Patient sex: F
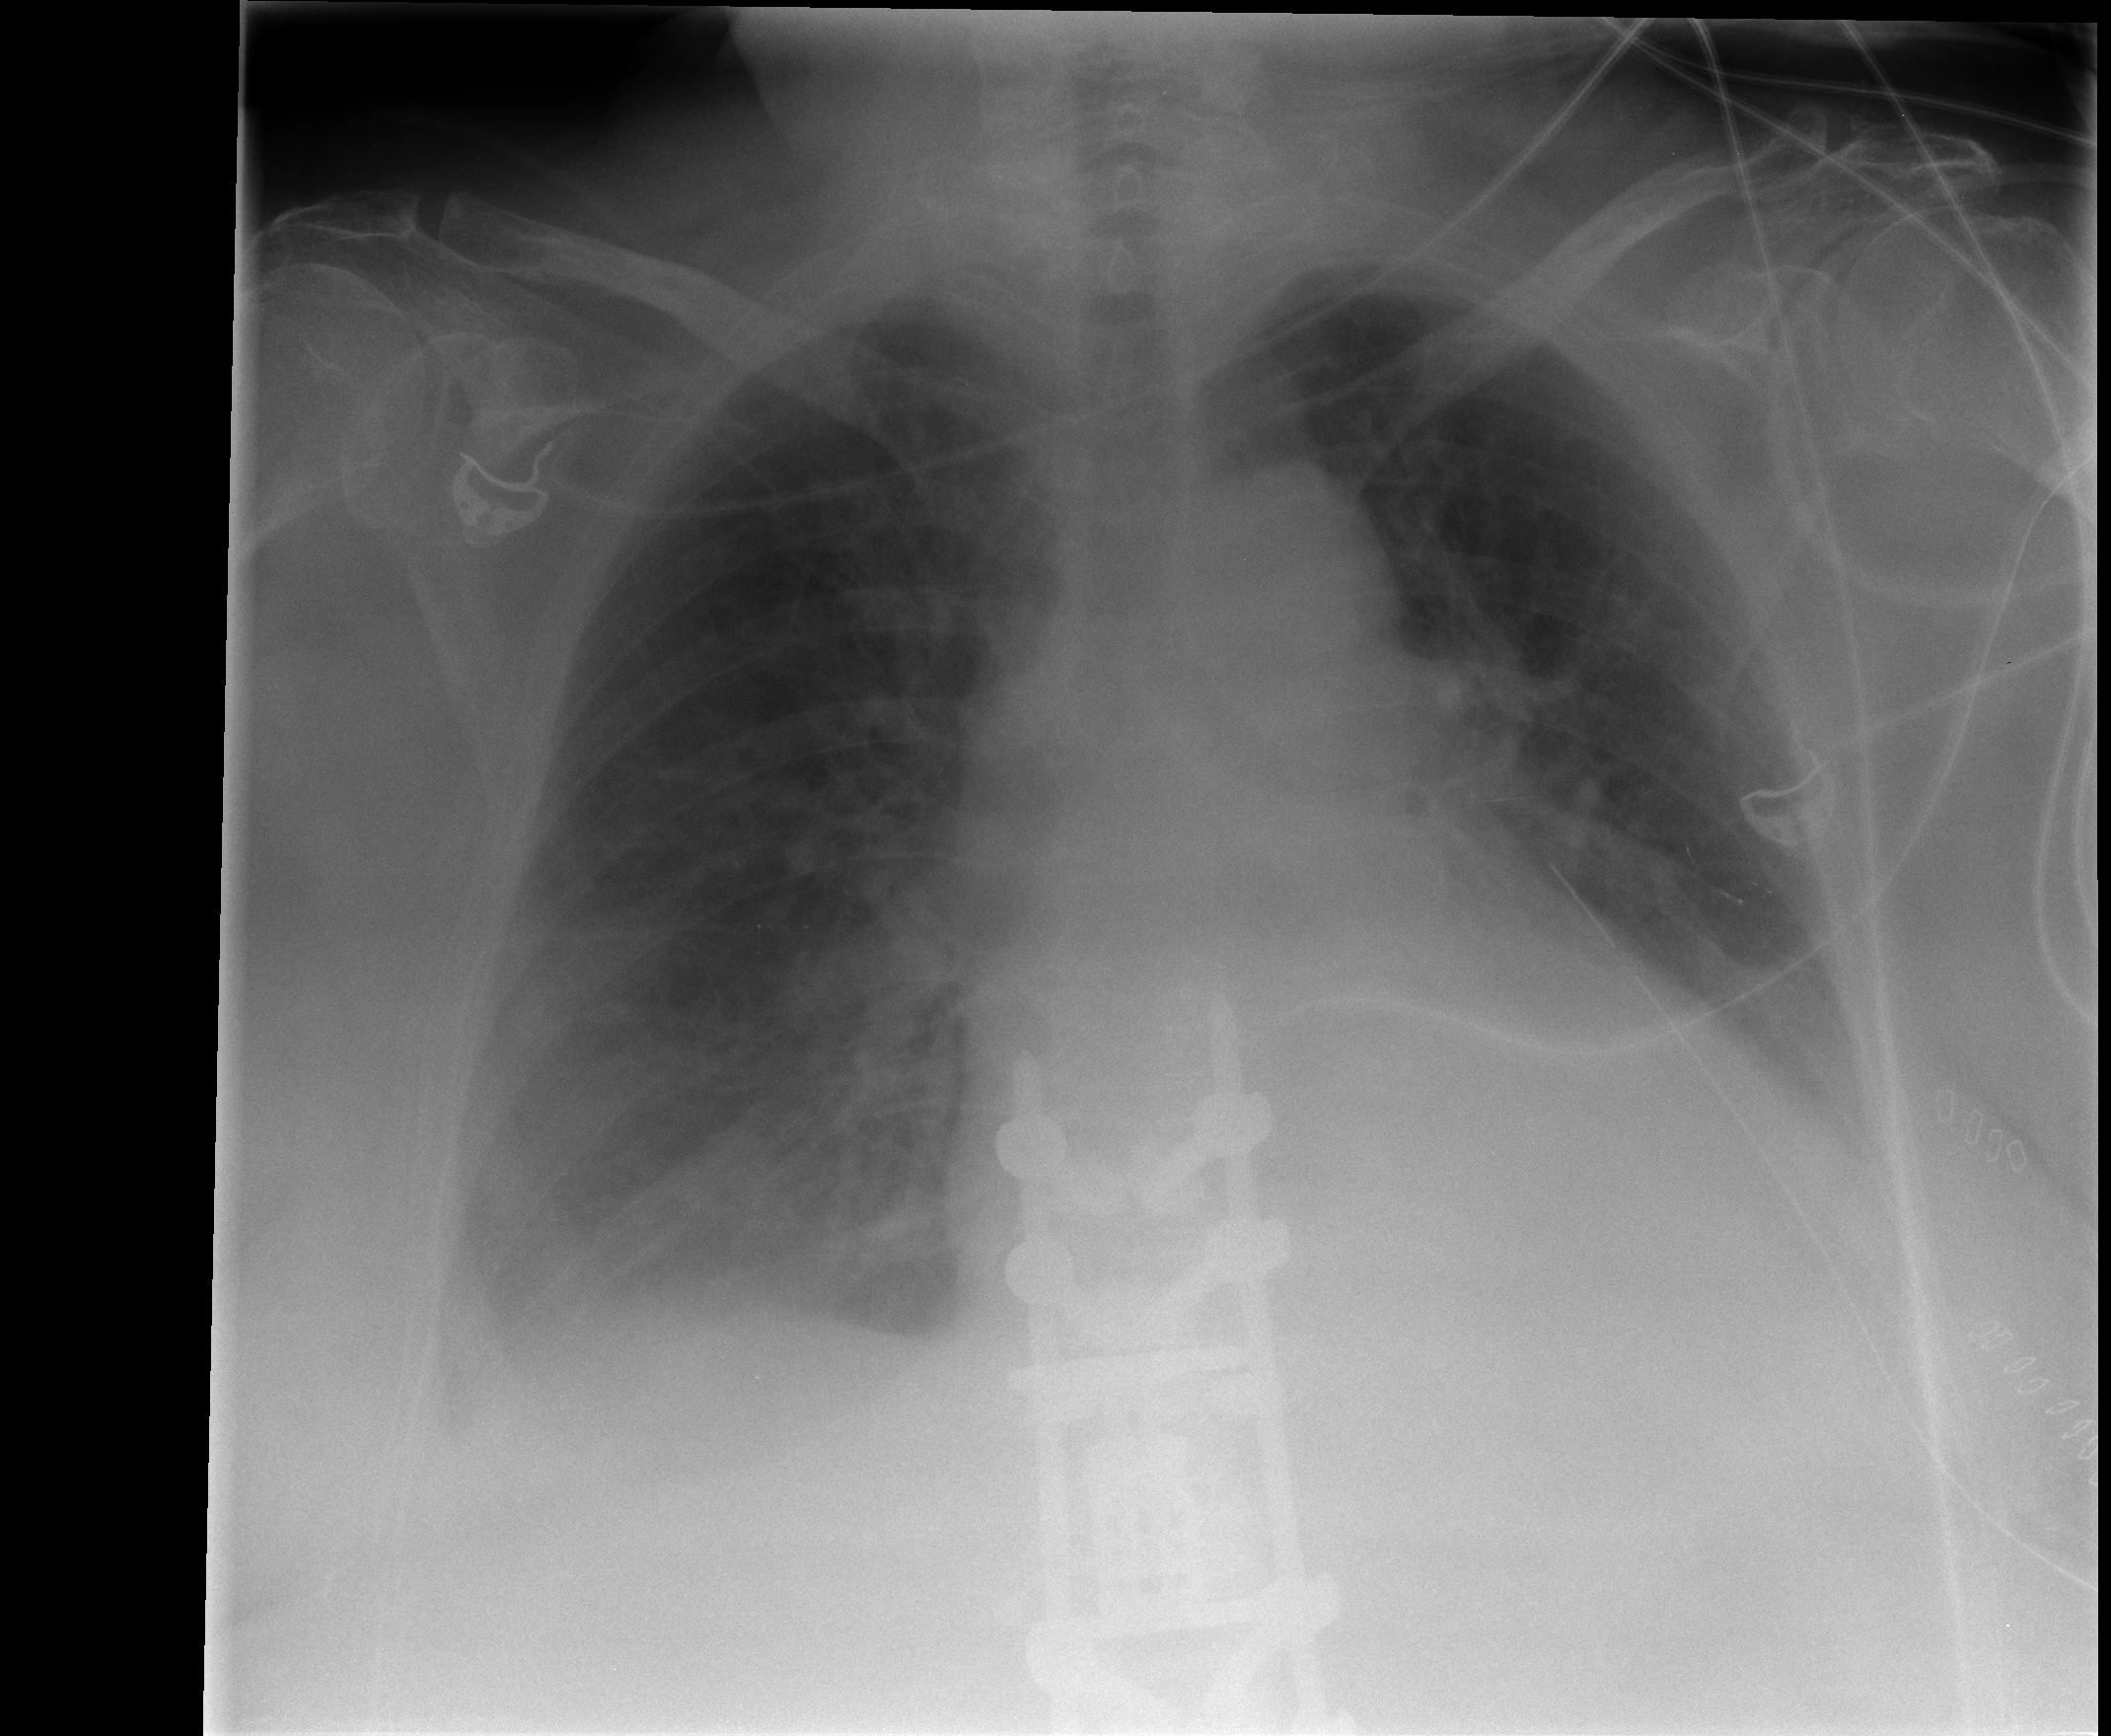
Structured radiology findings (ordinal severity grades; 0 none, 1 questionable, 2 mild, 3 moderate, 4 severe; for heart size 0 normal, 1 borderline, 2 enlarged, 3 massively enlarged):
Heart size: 0
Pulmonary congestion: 0
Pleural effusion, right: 2
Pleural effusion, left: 2
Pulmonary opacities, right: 0
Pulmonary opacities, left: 0
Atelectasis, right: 2
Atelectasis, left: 0